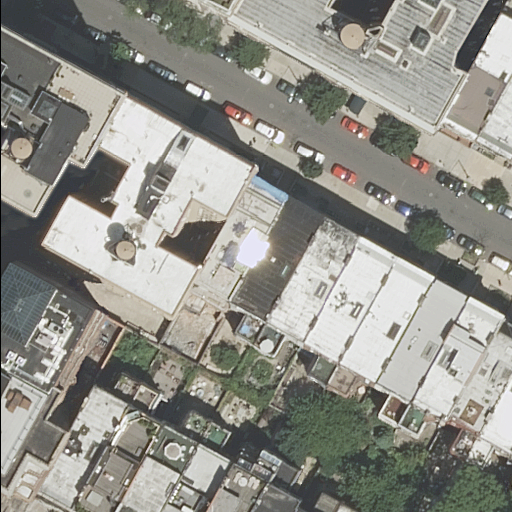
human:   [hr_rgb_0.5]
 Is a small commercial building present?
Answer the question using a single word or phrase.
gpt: no

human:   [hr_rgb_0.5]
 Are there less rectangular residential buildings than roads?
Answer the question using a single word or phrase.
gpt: no

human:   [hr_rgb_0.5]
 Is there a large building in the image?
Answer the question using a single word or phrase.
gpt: yes

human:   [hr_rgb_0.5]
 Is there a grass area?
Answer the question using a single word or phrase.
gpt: no

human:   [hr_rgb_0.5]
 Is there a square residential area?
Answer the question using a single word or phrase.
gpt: no

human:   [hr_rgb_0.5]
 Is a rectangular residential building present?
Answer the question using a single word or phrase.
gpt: yes

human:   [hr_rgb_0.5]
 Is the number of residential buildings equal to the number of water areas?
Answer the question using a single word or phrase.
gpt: no

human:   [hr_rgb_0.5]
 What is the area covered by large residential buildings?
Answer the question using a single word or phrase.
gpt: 2654m2

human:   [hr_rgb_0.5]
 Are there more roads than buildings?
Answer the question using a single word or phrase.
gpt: no

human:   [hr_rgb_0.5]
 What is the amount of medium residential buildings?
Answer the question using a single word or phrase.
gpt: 14

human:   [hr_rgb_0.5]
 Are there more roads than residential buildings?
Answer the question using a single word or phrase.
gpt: no

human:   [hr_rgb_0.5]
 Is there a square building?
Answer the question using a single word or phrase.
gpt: no

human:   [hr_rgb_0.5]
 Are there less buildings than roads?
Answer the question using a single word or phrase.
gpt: no

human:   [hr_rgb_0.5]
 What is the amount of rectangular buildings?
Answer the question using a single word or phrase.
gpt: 14

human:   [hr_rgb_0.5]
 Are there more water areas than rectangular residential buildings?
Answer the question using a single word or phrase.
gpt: no

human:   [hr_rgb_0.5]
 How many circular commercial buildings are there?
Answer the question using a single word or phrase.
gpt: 0

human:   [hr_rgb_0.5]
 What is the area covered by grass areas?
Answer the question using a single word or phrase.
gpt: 0m2

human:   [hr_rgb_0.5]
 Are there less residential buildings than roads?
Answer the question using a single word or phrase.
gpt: no

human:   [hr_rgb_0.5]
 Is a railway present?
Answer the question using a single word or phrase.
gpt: no

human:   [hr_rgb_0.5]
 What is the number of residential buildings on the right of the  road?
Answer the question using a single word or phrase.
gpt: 8

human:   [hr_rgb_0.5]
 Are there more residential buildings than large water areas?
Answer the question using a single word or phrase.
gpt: yes

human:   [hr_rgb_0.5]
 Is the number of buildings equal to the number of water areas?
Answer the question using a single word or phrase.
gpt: no

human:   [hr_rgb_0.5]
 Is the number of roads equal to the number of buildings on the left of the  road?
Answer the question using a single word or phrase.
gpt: no

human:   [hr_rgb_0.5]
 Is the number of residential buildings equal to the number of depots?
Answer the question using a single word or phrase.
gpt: no

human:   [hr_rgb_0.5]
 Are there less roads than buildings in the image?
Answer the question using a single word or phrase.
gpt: yes

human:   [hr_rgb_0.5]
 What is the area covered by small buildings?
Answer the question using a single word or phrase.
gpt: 231m2

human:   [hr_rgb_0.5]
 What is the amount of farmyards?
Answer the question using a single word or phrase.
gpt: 0

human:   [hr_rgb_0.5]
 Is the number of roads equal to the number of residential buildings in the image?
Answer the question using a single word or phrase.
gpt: no

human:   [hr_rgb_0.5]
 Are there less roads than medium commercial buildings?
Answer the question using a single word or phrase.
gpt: no

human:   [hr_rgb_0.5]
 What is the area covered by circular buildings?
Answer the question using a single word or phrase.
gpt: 0m2

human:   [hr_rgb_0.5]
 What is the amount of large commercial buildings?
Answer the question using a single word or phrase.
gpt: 0

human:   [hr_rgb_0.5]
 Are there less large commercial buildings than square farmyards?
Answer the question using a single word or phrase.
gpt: no

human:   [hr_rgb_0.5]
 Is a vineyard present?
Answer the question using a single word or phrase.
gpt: no

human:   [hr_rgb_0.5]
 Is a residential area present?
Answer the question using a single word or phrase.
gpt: no

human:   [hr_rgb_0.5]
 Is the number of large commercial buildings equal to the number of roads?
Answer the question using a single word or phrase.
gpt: no

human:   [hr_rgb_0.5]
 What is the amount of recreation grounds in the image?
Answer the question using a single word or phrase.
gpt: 0